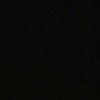
Label: space